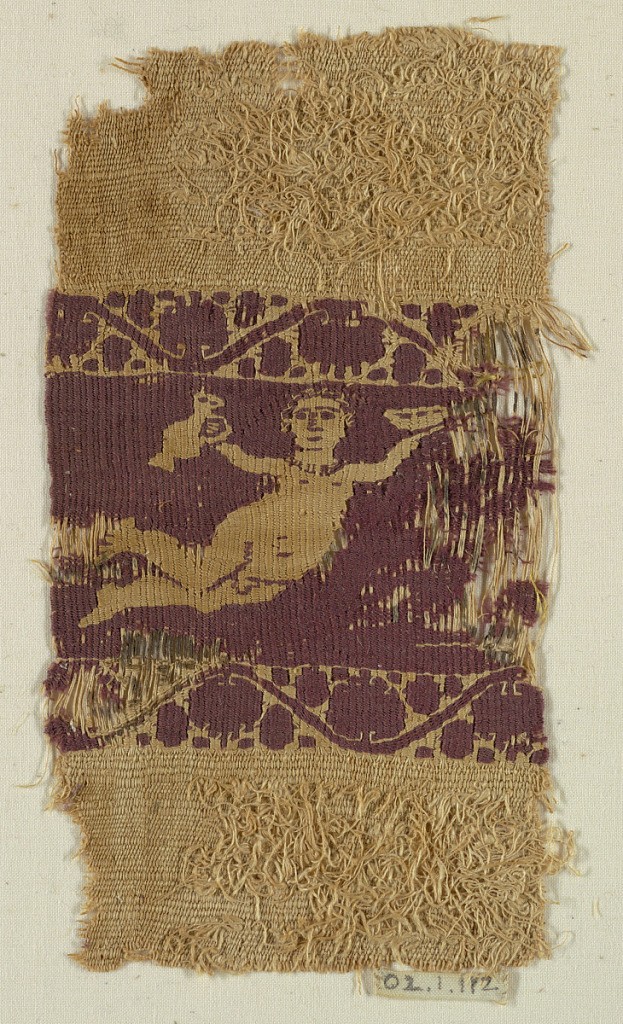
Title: Fragment
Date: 4th–5th century
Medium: Warp; S-spun linen. Wefts; S-spun linen, S-spun wool Technique: slit tapestry with supplementary wefts for wrapping and loops.
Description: A band, in monochrome tapestry, patterned with a floating figure holding up a bowl on one hand and pitcher on the other.  Weft pile loops on plain weave ground decorate the top and bottom of the figurative band.